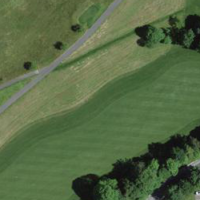
EUNIS habitat code: 53
Species observed at this site:
Vicia sepium